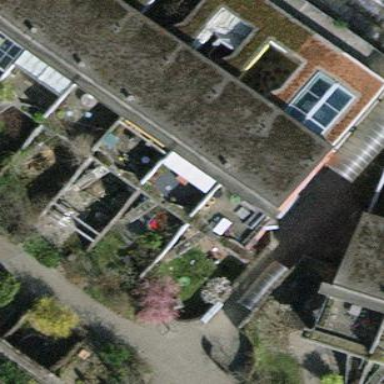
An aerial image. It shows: Terrace building.